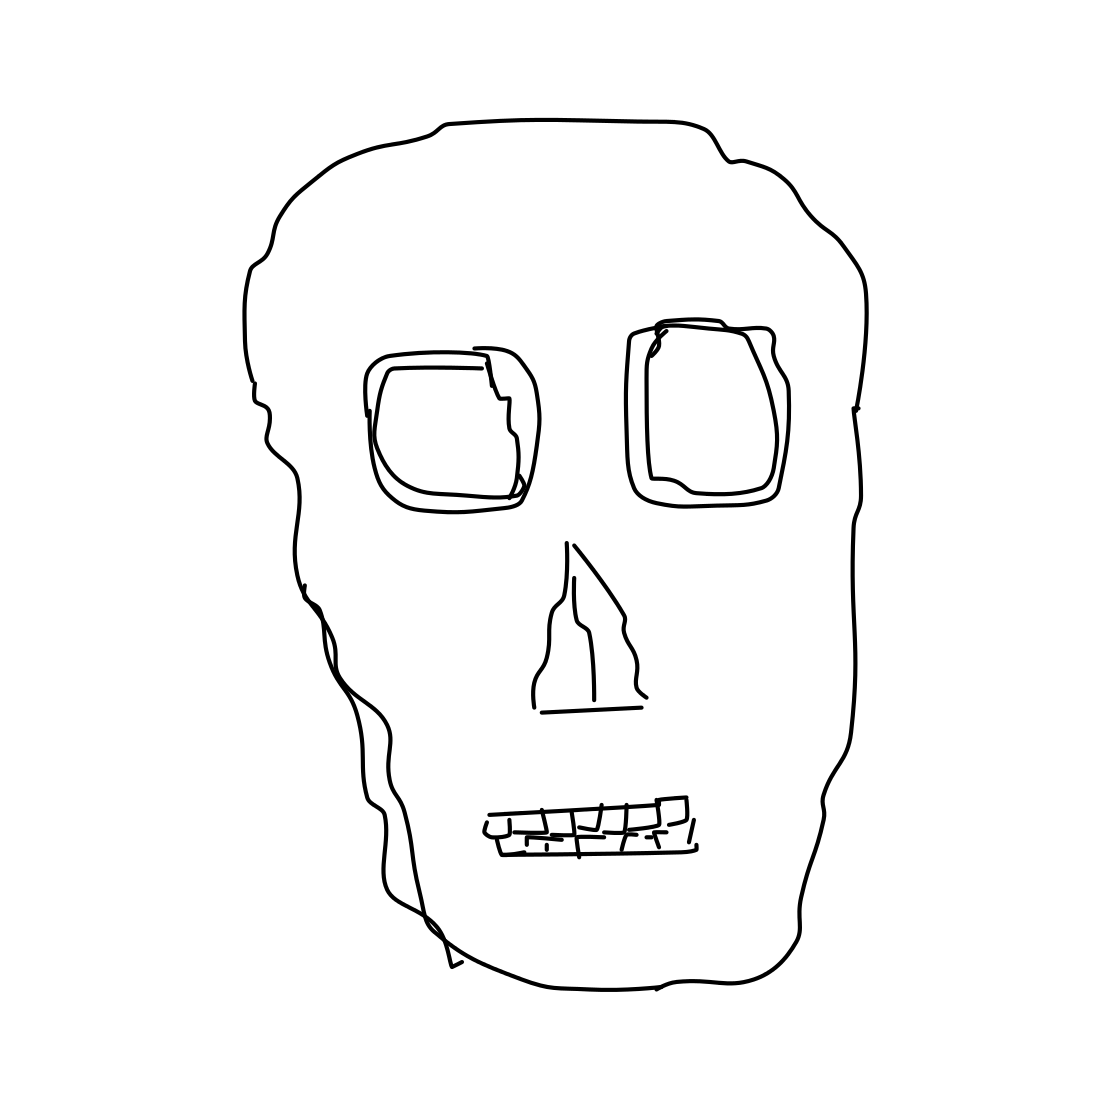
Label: skull